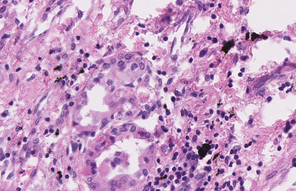
Tumor epithelial tissue: yes
Tumor-associated stroma tissue: yes
Normal tissue: no